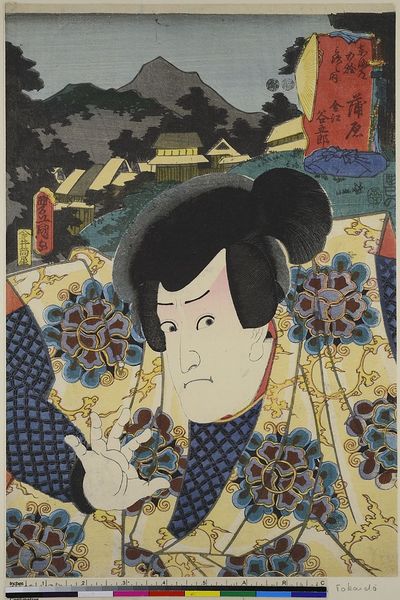
Titel: Kanbara: Der Schauspieler Ichikawa Kuzo II als Kanae Tanigoro, aus der Serie: Die 53 Stationen des Tokaido
Künstler: Utagawa Kunisada
Standort: Hamburg
Institution: Museum für Kunst und Gewerbe Hamburg
Schlagwörter: hand, landschaft, frau, ornament, theater, holzschnitt, berge, gebirge, japanisch, schriftzeichen, druckgraphik, druckgrafik, zeit, schauspieler, farbholzschnitt, schauspielerin, tourismus, reisen, kabuki, edo, reproduktionen, hokusai, druckerzeugnisse, theateraufführung, ukiyo